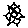
Label: flower